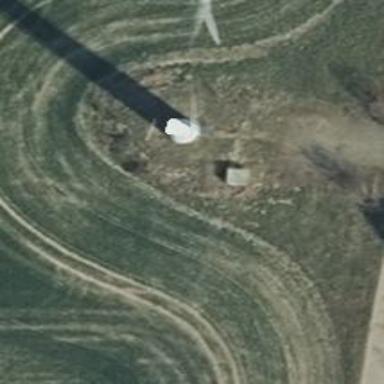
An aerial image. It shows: Wind power generator.